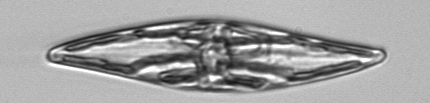
Label: Pleurosigma